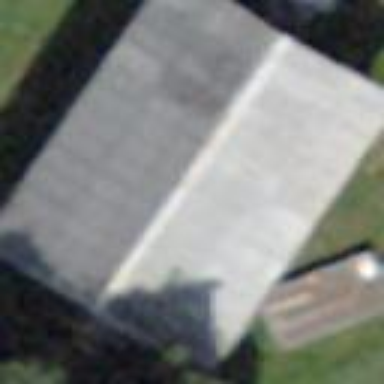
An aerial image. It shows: Rural barn.